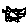
Label: sun